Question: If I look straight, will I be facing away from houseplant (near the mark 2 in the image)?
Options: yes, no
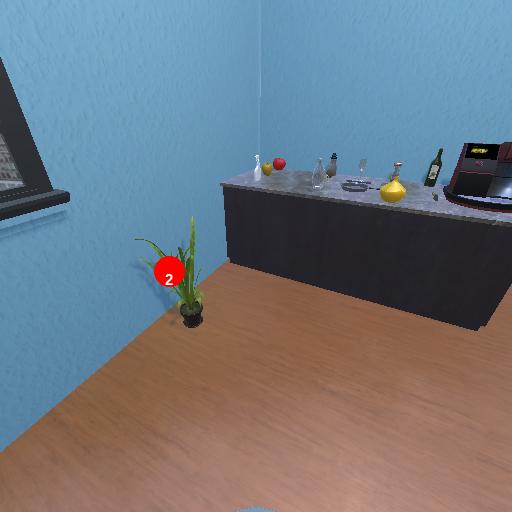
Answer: yes